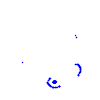
Particle: proton